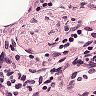
Metastatic tissue present: no